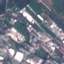
Label: Industrial